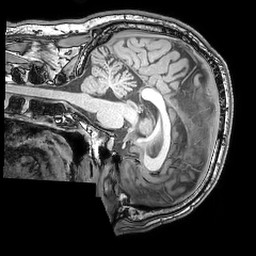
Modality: T1w
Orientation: sagittal
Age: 37
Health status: ill
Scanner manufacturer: philips
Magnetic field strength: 3 T
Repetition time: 0.007 s
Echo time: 0.0035 s